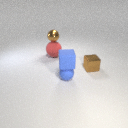
large red rubber sphere below small brown metal sphere